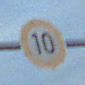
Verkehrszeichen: Geschwindigkeit10
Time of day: SunriseSunset
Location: Outdoor (Beach)
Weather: PartlyCloudy
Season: NotSpecified
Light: Natural